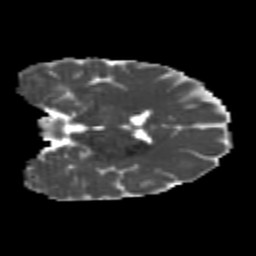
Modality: MD
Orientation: coronal
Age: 20
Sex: female
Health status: healthy
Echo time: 0.074 s